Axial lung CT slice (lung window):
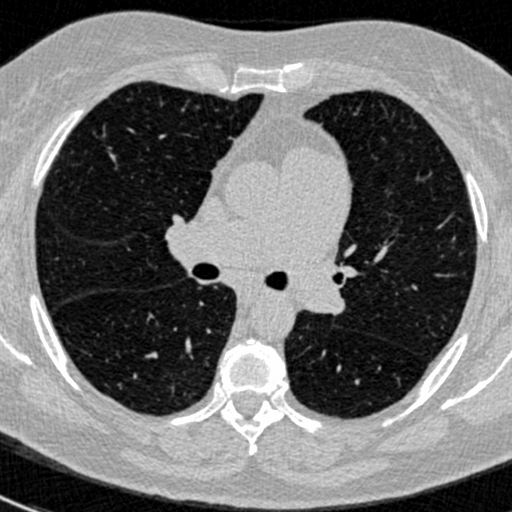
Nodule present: no